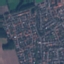
Land use / land cover: Residential